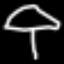
Label: mushroom